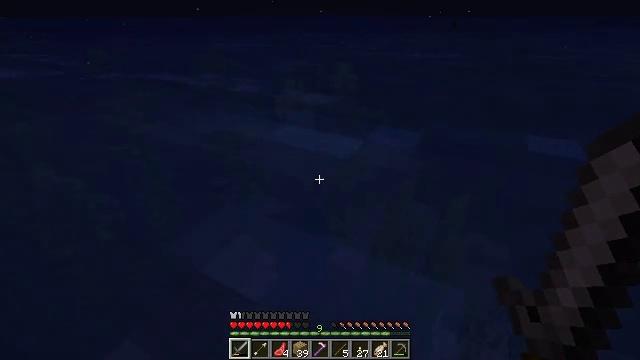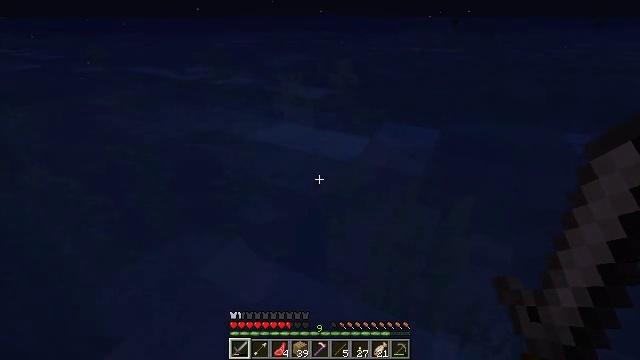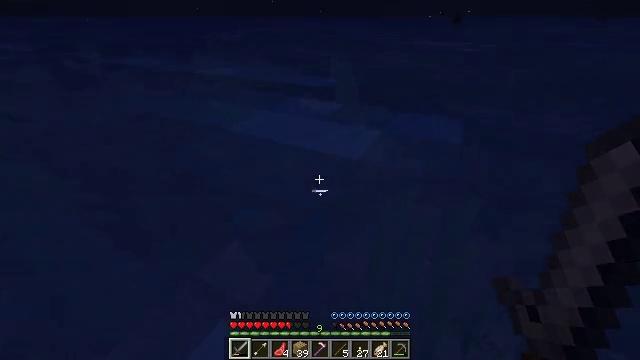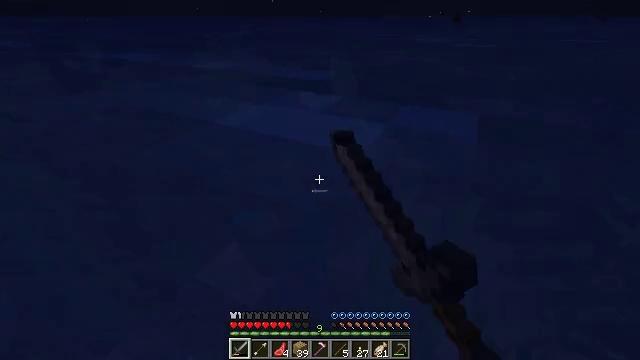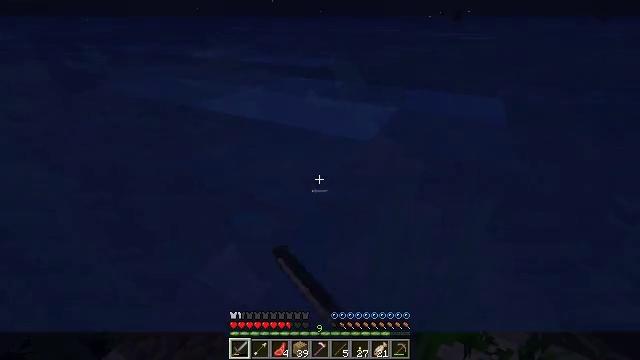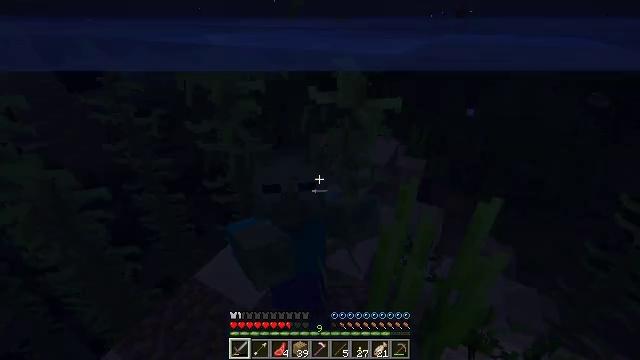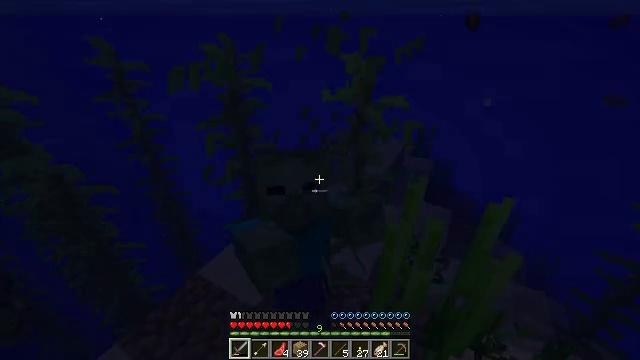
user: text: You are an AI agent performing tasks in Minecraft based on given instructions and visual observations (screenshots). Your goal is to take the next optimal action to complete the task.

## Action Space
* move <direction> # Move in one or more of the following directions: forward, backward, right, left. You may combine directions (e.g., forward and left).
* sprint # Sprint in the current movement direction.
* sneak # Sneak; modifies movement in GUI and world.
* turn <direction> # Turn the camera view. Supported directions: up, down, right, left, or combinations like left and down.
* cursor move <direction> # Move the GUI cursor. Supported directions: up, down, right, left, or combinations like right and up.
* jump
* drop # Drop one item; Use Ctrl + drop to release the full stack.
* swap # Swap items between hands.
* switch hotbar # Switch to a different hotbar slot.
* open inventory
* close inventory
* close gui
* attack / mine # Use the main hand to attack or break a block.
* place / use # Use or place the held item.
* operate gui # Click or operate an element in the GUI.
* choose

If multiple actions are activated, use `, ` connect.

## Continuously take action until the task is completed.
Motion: motion action
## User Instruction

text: Break kelp blocks underwater.
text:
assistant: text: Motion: no_op
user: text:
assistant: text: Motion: attack / mine
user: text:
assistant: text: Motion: attack / mine
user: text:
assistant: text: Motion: attack / mine
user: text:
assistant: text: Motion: no_op
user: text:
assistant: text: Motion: turn left
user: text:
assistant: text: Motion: no_op